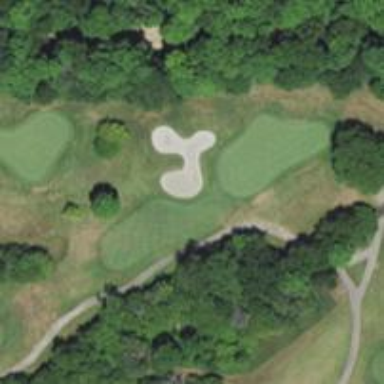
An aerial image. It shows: Rough grassy area used for golf.